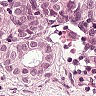
Metastatic tissue present: yes